Question: I'm having an weird problem. I've got an table with an input and some text. Only problem is that 1 row is shorter than the others.
I've moved the row down, but that also didn't work. I've also compared them with the other rows, but i can't find the difference.
An image says more than thousands words they say, so here's an screen pick from the live testing area:

Also, here's an <URL> of the relevant code.
And here's the code also:
'''
<table class="radio">
<tbody>
<tr class="highlight">
<td>
<input type="radio" name="shipping_method" value="pickup.pickup0" id="shipping_method_pickup" />
</td>
<td colspann="3"><b>Hello</b>
</td>
<td style="text-align: right;">
<label for="pickup.pickup1">0,00</label>
</td>
</tr>
<tr class="highlight">
<td>
<input type="radio" name="shipping_method" value="weight.weight_5" id="weight.weight_5" checked="checked" />
</td>
<td colspan="3"><b>Verzending op gewicht</b>
</td>
<td style="text-align: right;">
<label for="weight.weight_5">2,20</label>
</td>
</tr>
<tr class="highlight">
<td>
<input type="radio" name="shipping_method" value="weighttat.weighttat_5" id="weighttat.weighttat_5" />
</td>
<td colspan="3"><b>Verzending via Post.nl</b>
</td>
<td style="text-align: right;">
<label for="weighttat.weighttat_5">6,75</label>
</td>
</tr>
<tr class="highlight">
<td>
<input type="radio" name="shipping_method" value="dhlpickup.dhlpickup_5" id="dhlpickup.dhlpickup_5" />
</td>
<td colspan="3"><b>Verzenden via DHL Afhaalservice ( Kies <a href="http://www.selektvracht.nl/?spl=y" target="_tab">hier</a> een DHL afhaalpunt </b>
</td>
<td style="text-align: right;">
<label for="dhlpickup.dhlpickup_5">4,50</label>
</td>
</tr>
</tbody>
</table>
'''
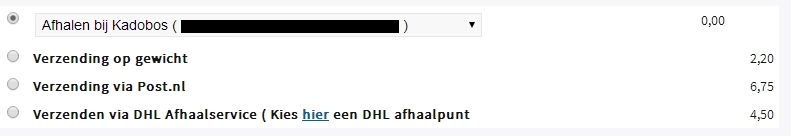
Answer: Your first row's attribute 'colspan' is wrong, change:
'''
<td colspann="3"><b>Hello</b>
'''
with:
'''
<td colspan="3"><b>Hello</b>
'''
Here is the fiddle updated: <URL>
More info about 'colspan' attribute: <URL>